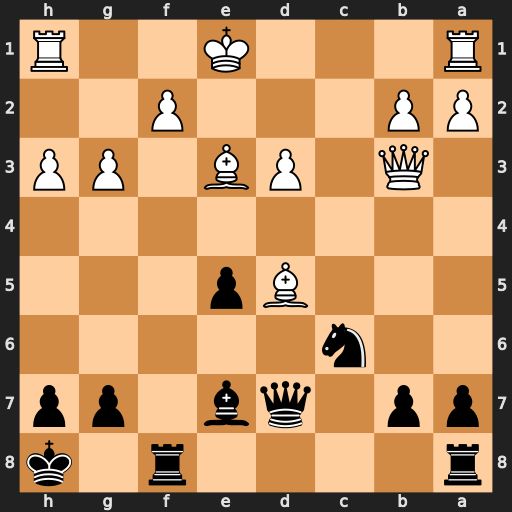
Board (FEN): r4r1k/pp1qb1pp/2n5/3Bp3/8/1Q1PB1PP/PP3P2/R3K2R
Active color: b
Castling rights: KQ
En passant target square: -
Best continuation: Na5 Be6 Nxb3